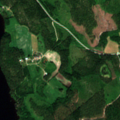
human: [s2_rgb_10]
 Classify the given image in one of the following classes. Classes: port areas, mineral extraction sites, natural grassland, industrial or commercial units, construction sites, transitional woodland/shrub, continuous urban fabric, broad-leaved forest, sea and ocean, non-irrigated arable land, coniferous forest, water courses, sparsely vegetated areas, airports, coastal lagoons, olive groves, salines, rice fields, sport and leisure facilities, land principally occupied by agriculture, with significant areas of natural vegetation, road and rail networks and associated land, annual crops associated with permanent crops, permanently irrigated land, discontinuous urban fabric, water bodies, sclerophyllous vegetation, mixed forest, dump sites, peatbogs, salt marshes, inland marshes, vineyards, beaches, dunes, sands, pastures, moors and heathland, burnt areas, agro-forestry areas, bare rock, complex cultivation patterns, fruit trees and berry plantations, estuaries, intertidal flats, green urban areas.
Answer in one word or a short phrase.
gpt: land principally occupied by agriculture, with significant areas of natural vegetation, coniferous forest, mixed forest, water bodies